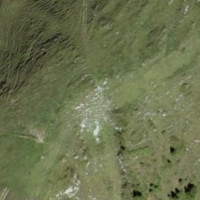
EUNIS habitat code: 26
Species observed at this site:
Milvus milvus
Campanula thyrsoides